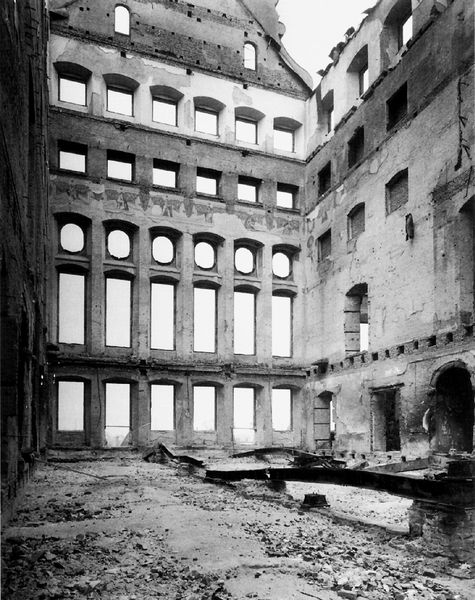
Titel: Rathaus in Augsburg
Künstler: Elias Holl
Standort: Augsburg, Maximilianstraße (EU - D - B)
Schlagwörter: blätter, feuer, weiß, fenster, grau, licht, schwarz, tür, dach, haus, steine, innenraum, erde, rauch, boden, innen, rund, fassade, türen, schotter, giebel, mauer, geröll, türe, krieg, foto, innenhof, reste, ruine, schmutz, eckig, schwarzweiß, kaputt, etagen, geschosse, bauen, geschoss, dreckig, erdgeschoss, bogenfenster, t-träger, fensters, fasadenwand, ausgebommt